Question: I would like to create a page where I have a single article and a category blog consisting of text and an image beneath. It should look like this:

All articles should be dynamic, so that a user can change title, image and text.
How can I achieve this? I have one component tag. Is this possible with Joomla?
Best regards,
enne
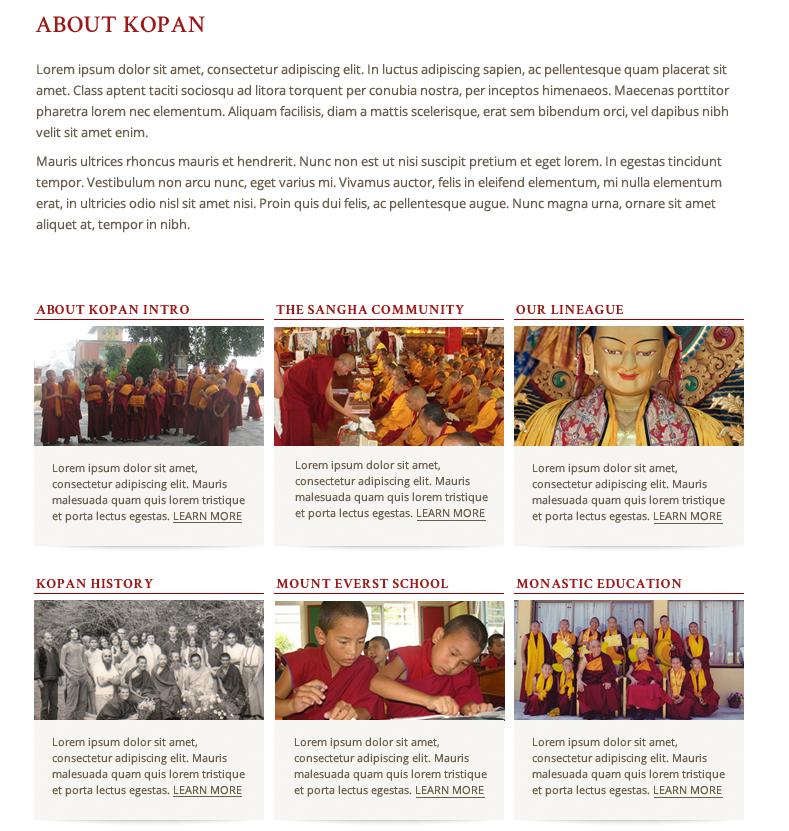
Answer: This seems like a standard category layout where you have the category description displayed. Just enter the text you always want to keep displayed in the description of the category.